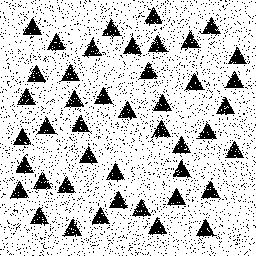
Squares: 0
Triangles: 44
Stars: 0
Total shapes: 44